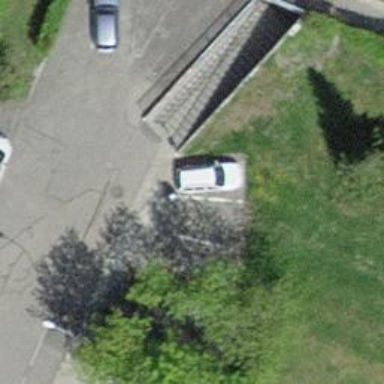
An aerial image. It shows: Concrete steps with ramp.